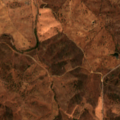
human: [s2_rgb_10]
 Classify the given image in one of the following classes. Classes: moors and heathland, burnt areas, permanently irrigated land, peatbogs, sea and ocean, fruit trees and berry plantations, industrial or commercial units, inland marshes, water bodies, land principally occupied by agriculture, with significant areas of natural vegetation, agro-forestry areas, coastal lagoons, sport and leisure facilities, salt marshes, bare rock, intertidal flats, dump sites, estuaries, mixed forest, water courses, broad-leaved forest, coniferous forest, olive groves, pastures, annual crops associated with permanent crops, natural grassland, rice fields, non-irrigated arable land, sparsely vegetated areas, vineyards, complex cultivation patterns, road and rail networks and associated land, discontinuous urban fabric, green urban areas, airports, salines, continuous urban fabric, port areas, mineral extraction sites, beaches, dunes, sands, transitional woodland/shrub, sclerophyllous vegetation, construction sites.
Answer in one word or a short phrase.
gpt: pastures, agro-forestry areas, broad-leaved forest, transitional woodland/shrub